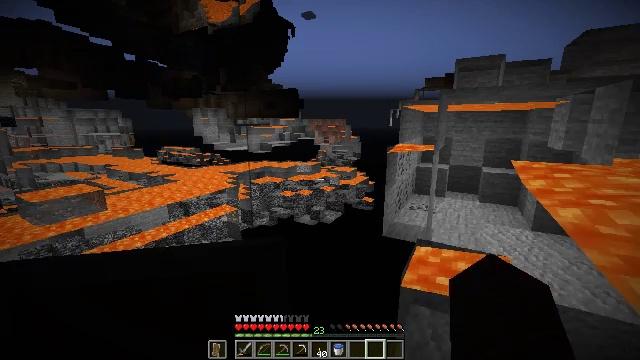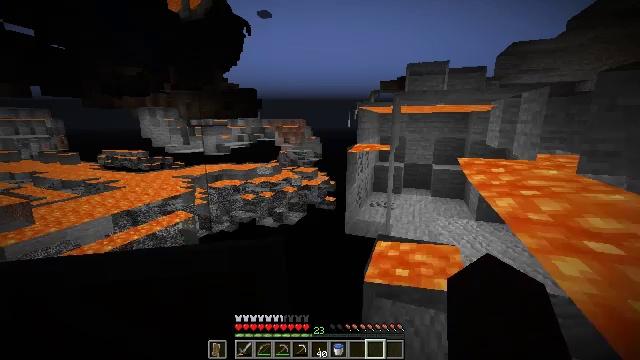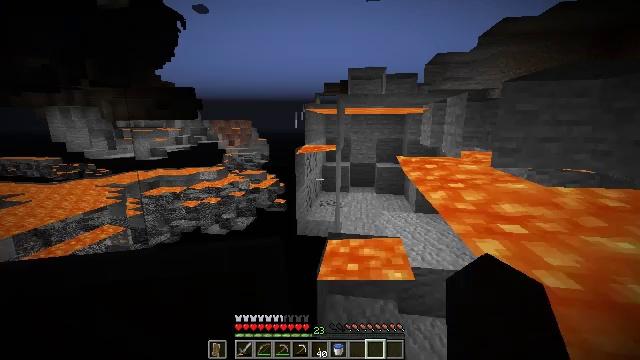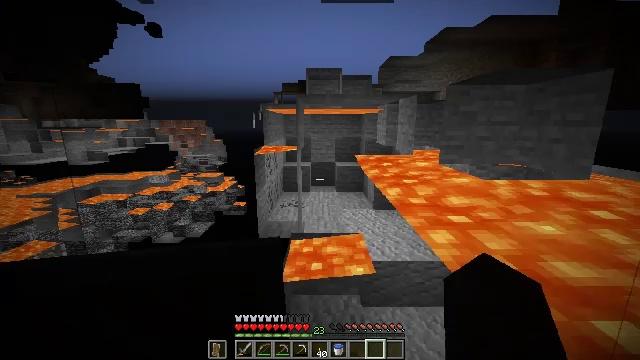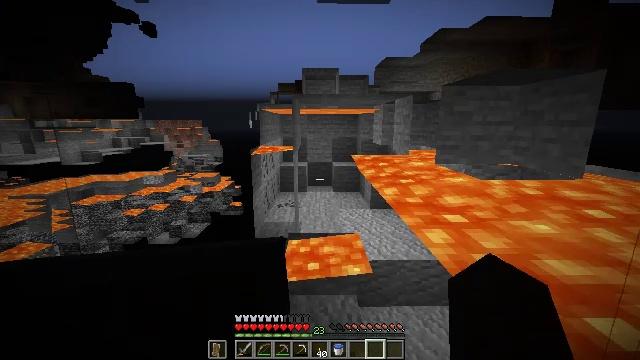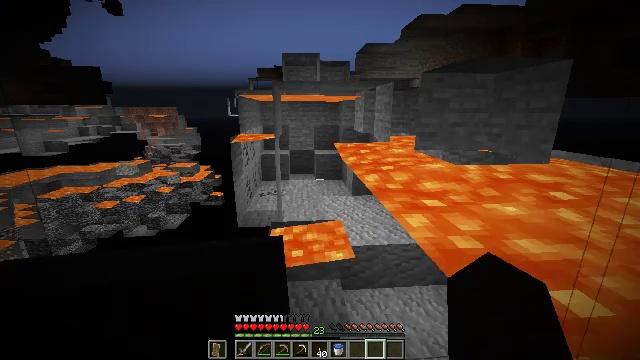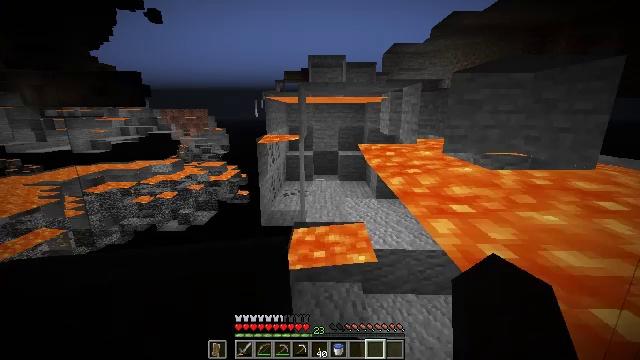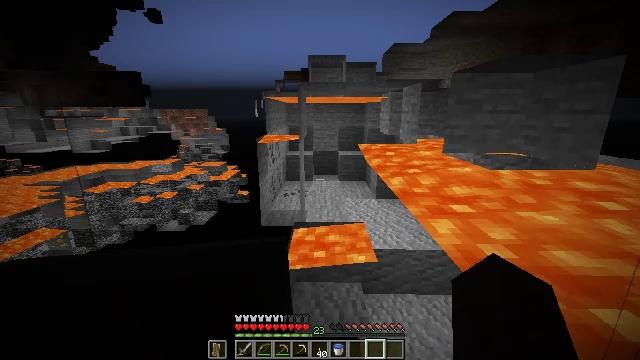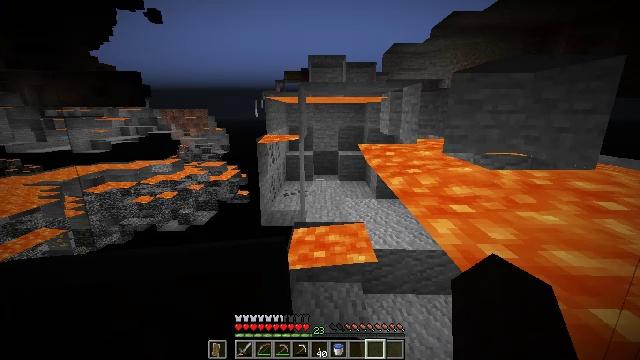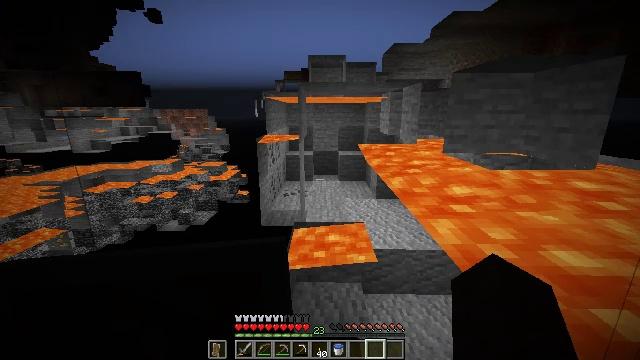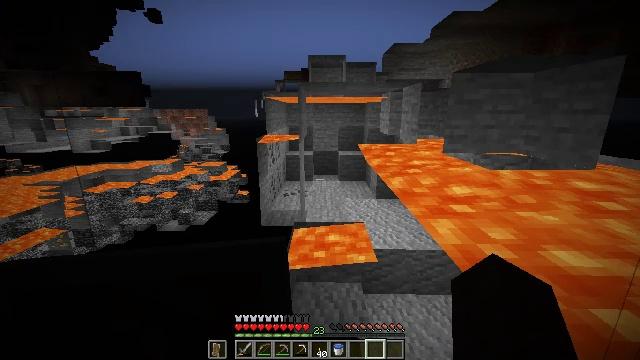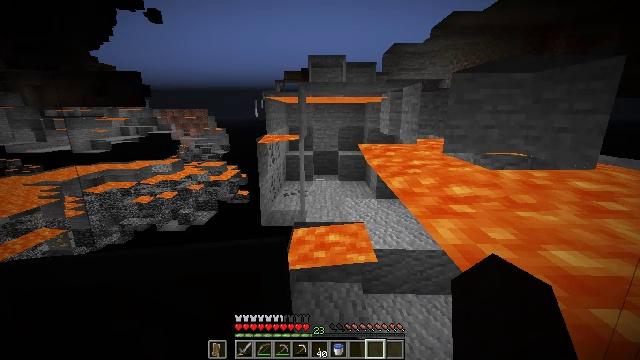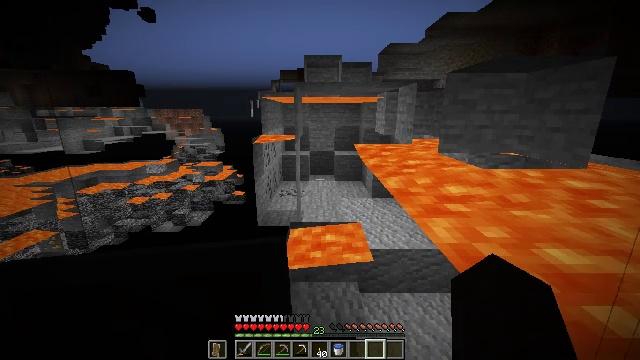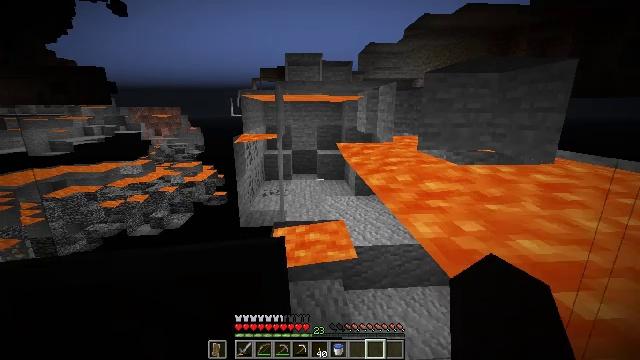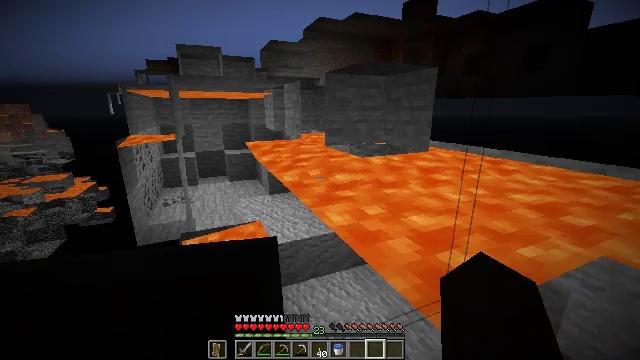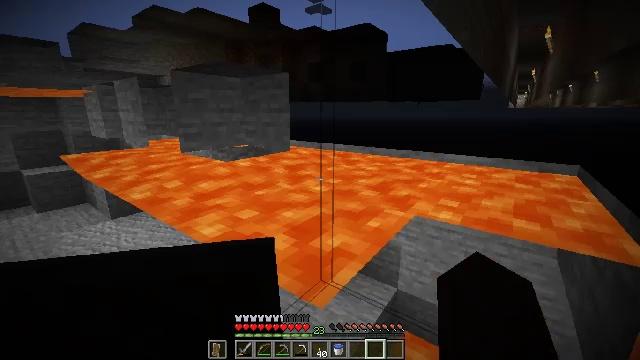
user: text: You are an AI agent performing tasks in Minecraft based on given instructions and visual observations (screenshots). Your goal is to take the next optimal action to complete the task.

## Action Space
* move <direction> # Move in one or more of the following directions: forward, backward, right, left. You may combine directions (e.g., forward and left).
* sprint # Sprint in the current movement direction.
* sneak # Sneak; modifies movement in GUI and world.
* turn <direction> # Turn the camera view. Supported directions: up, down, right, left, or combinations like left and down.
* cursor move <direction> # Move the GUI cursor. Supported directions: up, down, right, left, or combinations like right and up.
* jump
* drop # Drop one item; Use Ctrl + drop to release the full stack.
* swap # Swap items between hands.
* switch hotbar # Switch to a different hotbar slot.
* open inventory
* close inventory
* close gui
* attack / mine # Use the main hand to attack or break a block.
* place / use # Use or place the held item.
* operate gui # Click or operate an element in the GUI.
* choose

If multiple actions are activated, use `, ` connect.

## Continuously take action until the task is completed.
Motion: motion action
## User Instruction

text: Destroy the piston head component.
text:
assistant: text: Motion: turn right
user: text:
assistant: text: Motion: turn right
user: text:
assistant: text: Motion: turn right
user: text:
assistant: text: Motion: no_op
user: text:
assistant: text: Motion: turn right and down
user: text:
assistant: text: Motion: turn left
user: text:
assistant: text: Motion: no_op
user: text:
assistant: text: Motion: no_op
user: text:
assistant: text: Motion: no_op
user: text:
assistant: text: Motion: no_op
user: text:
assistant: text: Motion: no_op
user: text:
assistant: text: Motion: no_op
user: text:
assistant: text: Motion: turn right
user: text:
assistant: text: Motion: turn right
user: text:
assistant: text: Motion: turn right
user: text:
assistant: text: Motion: turn right and up
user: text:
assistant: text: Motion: no_op
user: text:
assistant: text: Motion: no_op
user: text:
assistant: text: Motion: no_op
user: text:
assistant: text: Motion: no_op
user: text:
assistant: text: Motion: no_op
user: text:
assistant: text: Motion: no_op
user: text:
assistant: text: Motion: no_op
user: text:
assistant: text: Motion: turn right
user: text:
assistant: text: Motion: turn right
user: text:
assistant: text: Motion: turn right
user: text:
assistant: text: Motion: no_op
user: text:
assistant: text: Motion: turn left and up
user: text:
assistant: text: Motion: no_op
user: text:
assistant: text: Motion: no_op